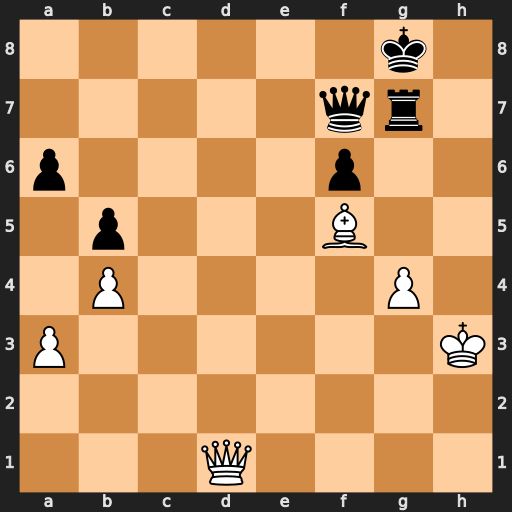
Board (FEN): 6k1/5qr1/p4p2/1p3B2/1P4P1/P6K/8/3Q4
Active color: w
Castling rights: -
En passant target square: -
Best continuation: Qd8+ Qf8 Be6+ Rf7 Qxf6